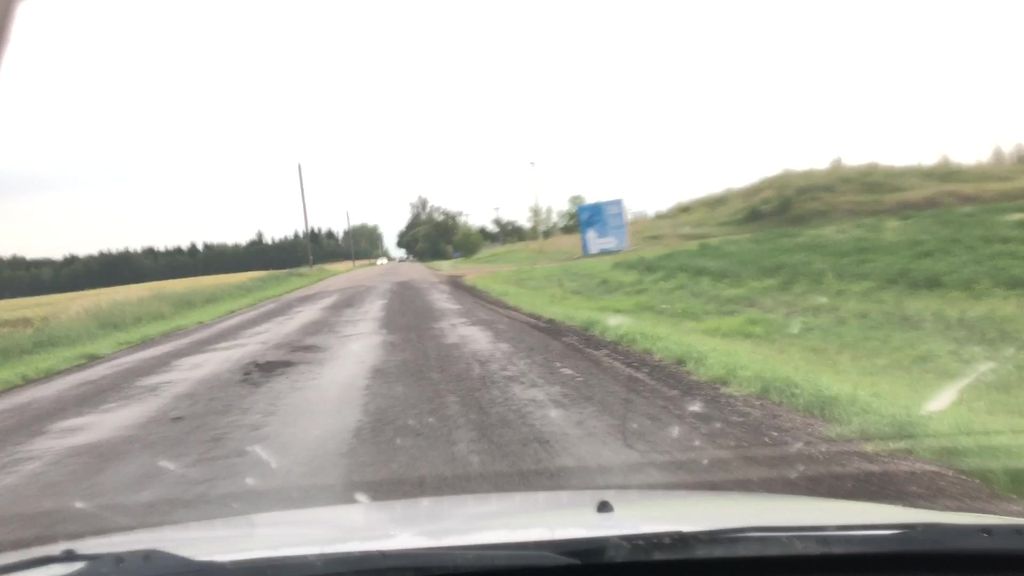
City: edmonton